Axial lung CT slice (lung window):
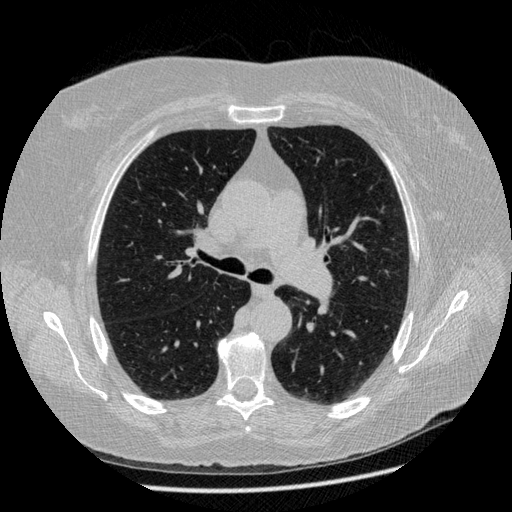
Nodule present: no